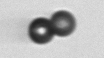
Label: bead